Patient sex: M
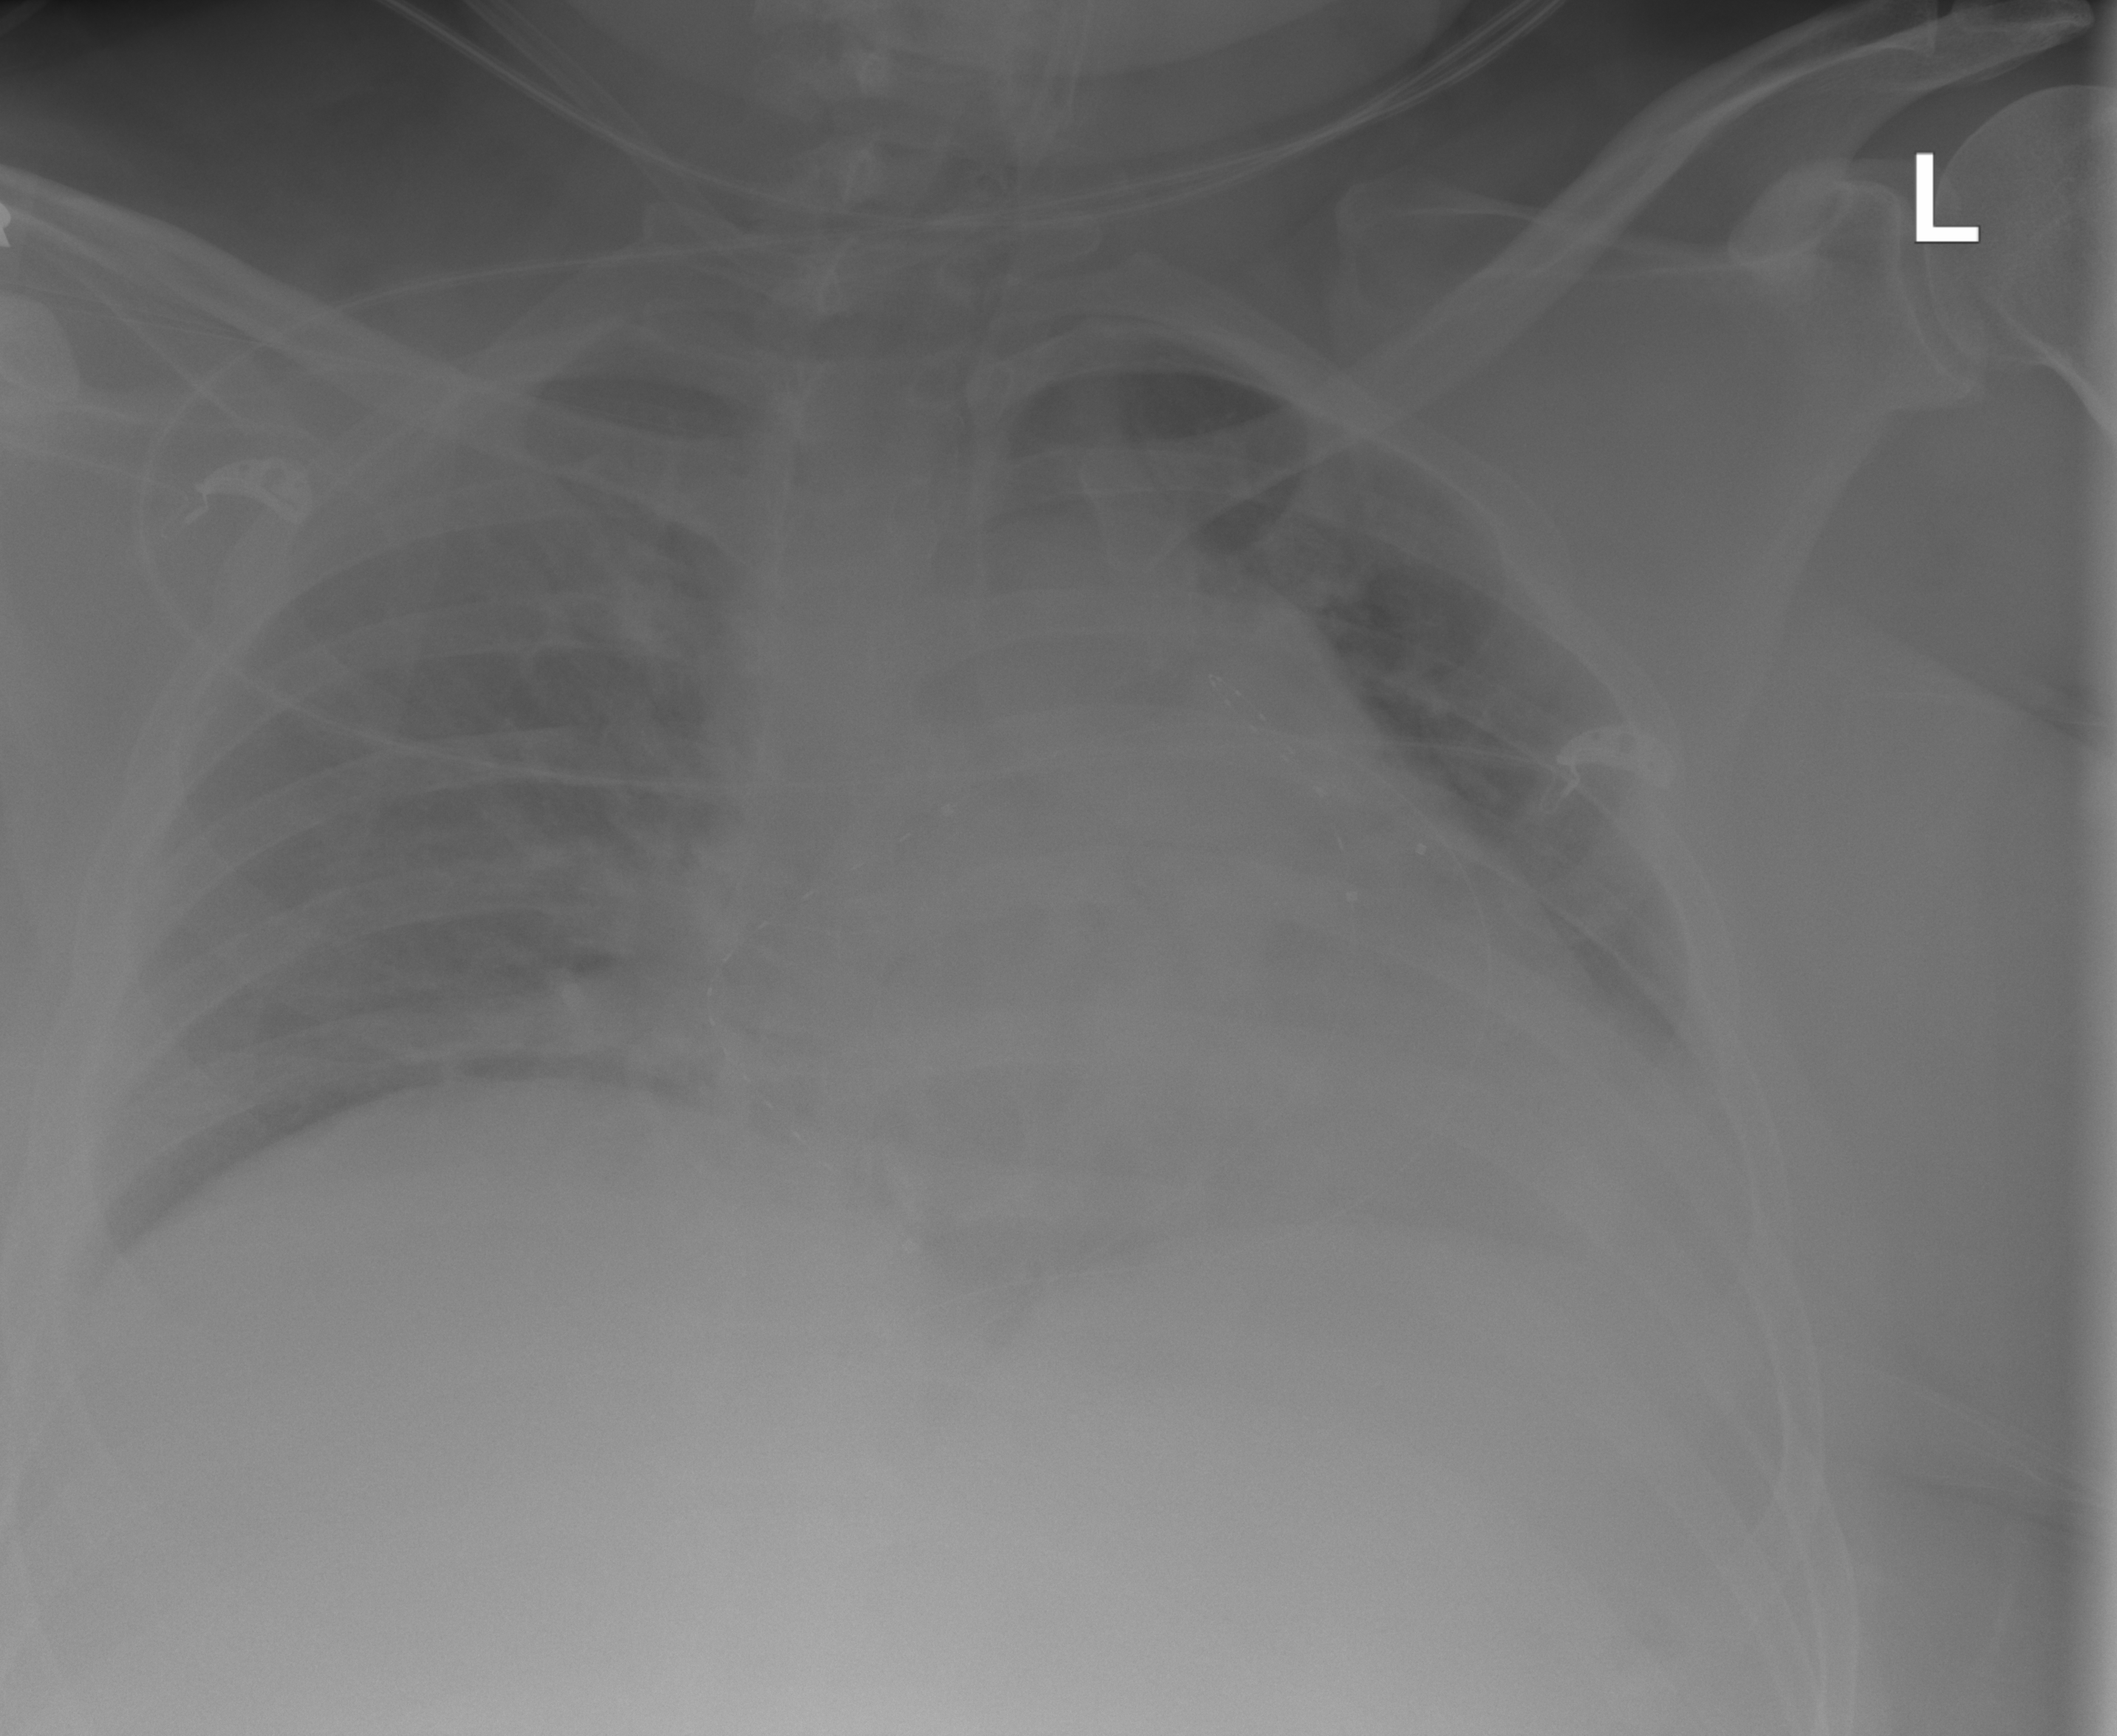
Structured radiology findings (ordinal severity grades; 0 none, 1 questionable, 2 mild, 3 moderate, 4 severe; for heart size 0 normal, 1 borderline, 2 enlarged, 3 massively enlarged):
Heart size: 2
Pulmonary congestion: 1
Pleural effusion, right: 0
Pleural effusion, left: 2
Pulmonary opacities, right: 0
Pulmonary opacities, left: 2
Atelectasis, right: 0
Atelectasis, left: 2